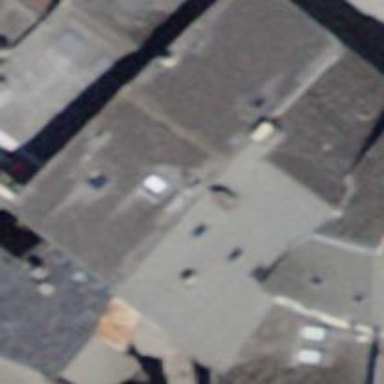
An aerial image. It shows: Terrace building.